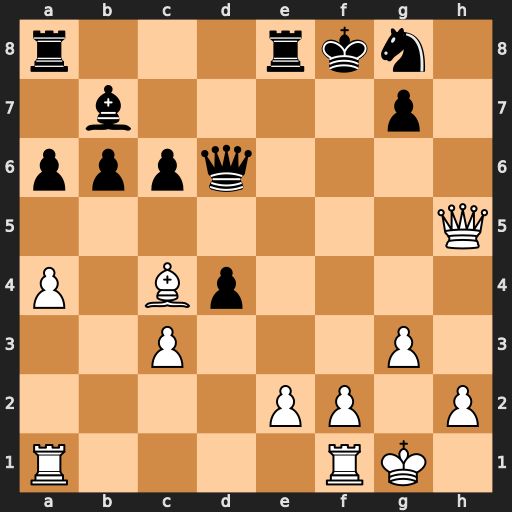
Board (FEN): r3rkn1/1b4p1/pppq4/7Q/P1Bp4/2P3P1/4PP1P/R4RK1
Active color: w
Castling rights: -
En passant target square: -
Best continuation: Qf7#